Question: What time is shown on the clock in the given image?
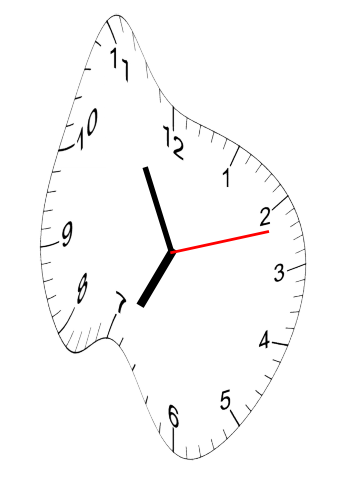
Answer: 06:55:12